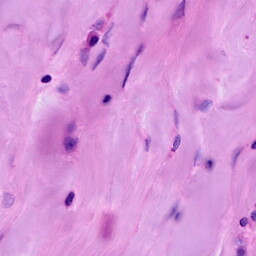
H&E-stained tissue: Breast